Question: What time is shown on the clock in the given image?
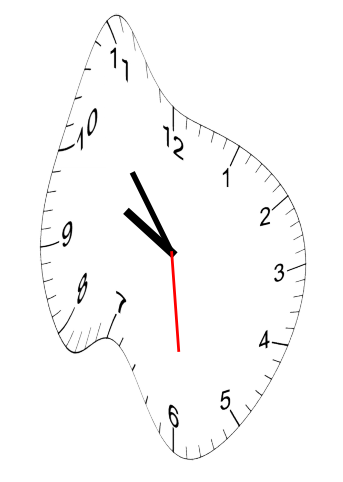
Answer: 09:53:29